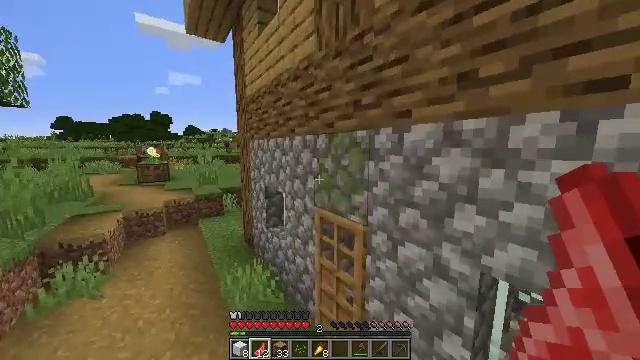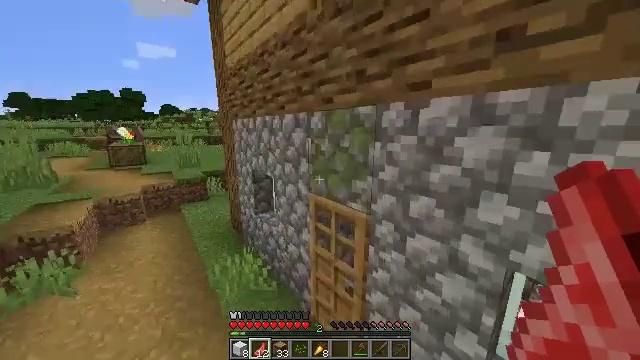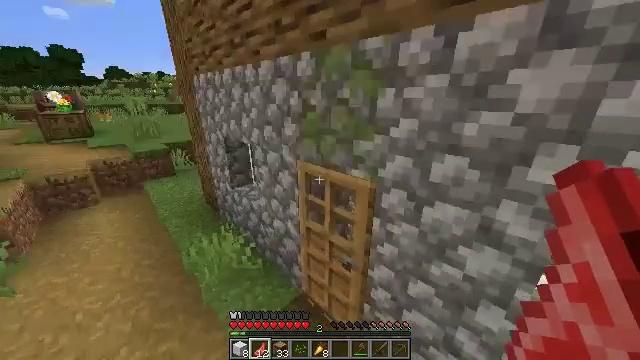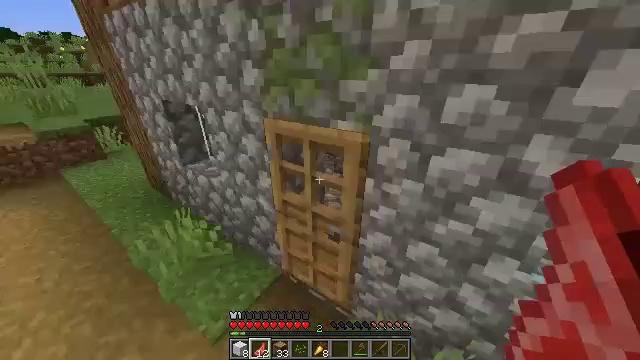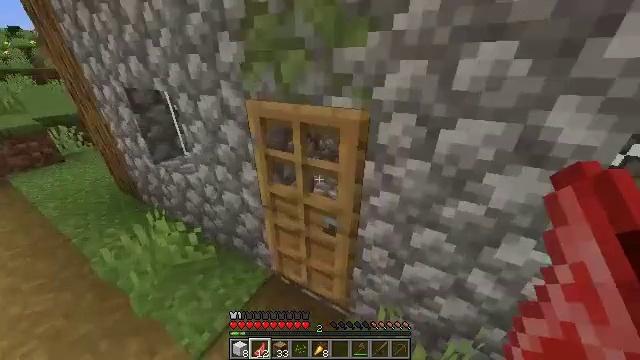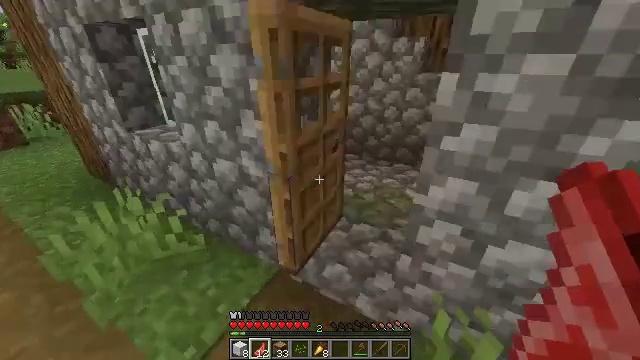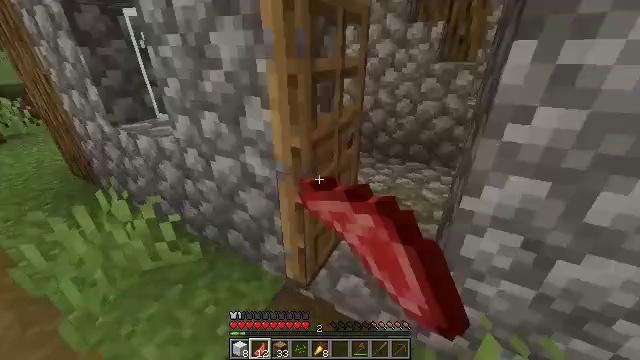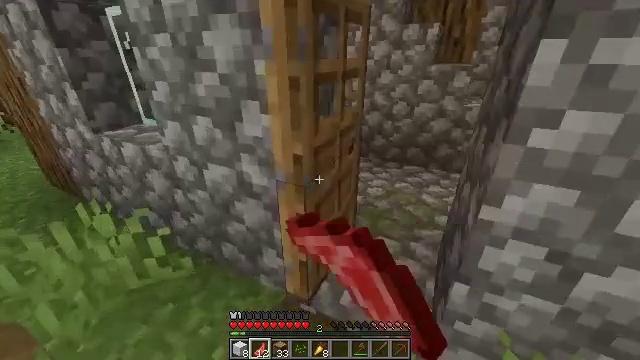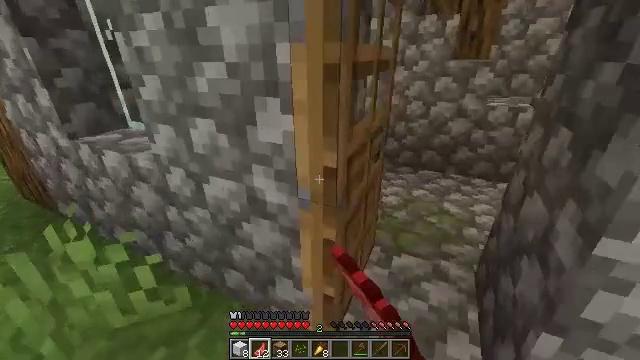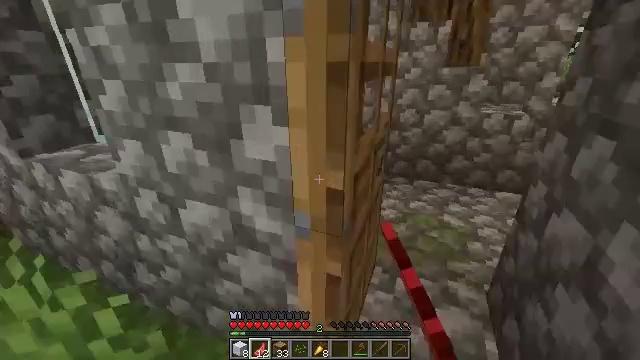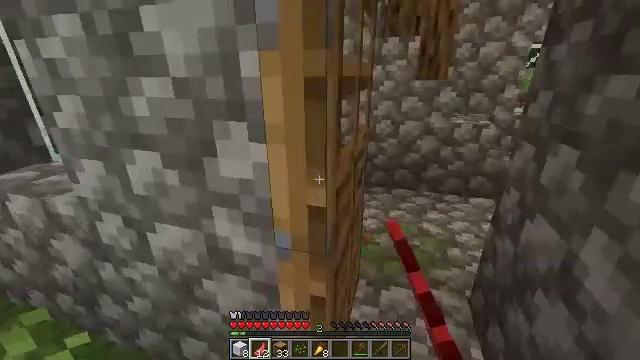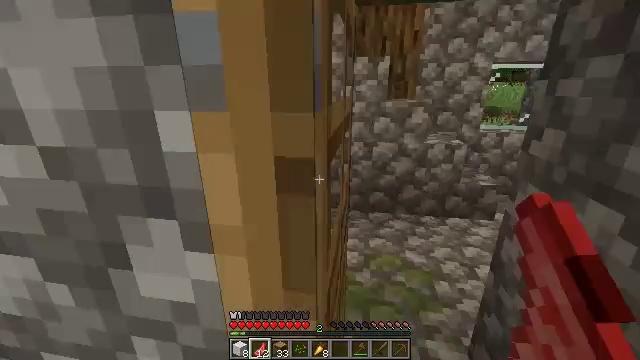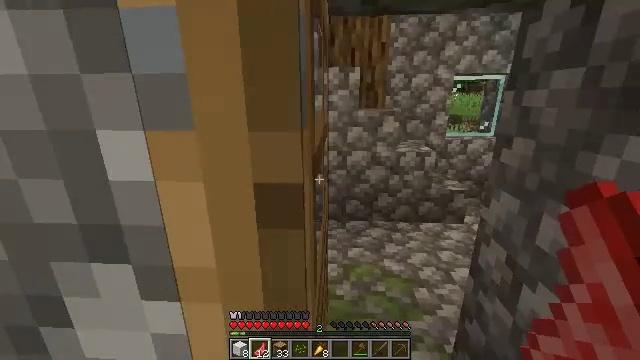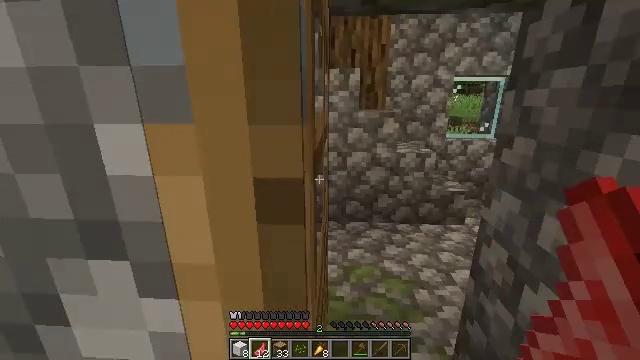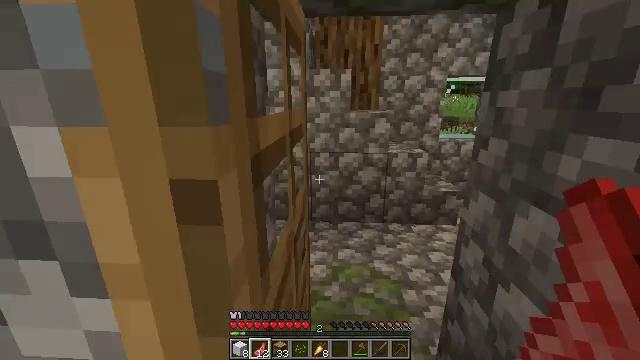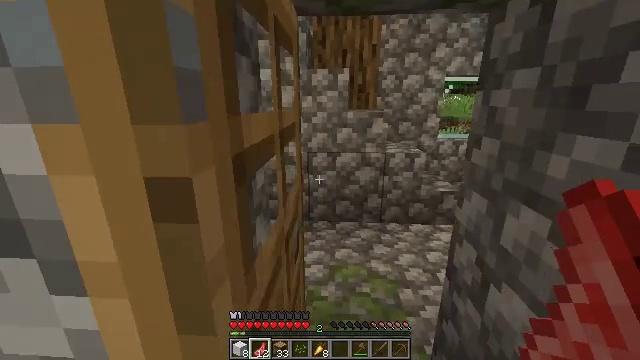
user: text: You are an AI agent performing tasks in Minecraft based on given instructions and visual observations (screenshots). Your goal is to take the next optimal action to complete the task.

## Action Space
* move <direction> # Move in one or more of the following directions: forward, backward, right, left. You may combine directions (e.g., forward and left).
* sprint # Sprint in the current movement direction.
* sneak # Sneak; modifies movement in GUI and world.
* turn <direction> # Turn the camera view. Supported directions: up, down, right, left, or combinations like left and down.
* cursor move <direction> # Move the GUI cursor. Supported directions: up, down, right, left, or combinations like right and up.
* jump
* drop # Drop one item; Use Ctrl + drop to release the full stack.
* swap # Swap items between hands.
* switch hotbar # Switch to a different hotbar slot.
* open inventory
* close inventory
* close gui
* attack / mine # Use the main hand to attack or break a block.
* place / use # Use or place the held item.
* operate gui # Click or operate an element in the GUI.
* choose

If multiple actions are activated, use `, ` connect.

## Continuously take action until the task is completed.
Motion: motion action
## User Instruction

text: Collect the brewing stand for reuse.
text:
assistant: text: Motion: move forward, turn right and down
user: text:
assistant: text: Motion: move forward, turn right and down
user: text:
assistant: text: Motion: move forward, turn right and down
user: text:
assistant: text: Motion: turn right
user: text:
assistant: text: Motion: use / place
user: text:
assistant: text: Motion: use / place
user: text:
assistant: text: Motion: turn right, use / place
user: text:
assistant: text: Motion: move forward, turn right
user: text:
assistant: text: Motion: move forward, turn right and up
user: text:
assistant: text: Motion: move forward, turn right and up
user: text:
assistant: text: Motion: move forward, turn right and up
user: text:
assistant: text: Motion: move forward, turn right and up
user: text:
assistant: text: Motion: move forward and move right
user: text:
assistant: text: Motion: move forward and move right
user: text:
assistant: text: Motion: move forward and move right
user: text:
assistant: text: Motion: move forward and move right
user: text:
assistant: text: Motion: move forward and move right
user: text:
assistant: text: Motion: move forward and move right
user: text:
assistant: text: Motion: move forward
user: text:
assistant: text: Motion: move forward, turn left
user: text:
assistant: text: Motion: move forward, turn left and down
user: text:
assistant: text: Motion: move forward
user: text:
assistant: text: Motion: move forward and move right, turn left and down
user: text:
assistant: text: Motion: move forward and move right, turn left and down
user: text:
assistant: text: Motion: move right, turn left and down
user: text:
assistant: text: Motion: move right, turn left and down
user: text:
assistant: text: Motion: move right, turn left
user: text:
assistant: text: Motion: move right, turn left
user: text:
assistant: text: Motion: move right
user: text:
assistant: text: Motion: turn right